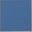
Piece: xx